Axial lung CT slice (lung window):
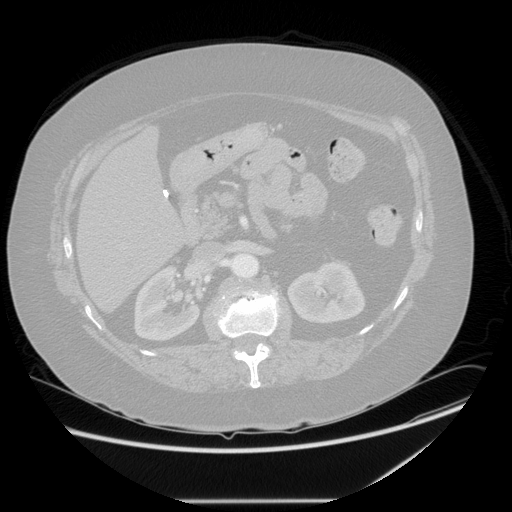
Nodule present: no